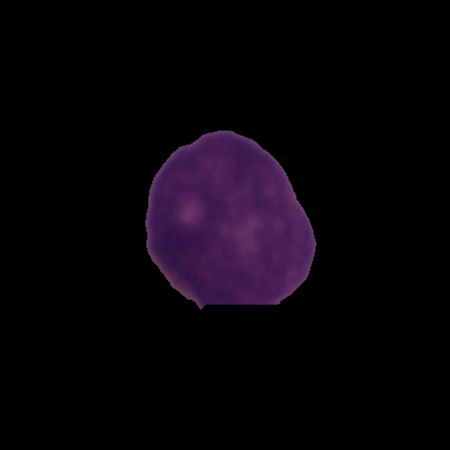
Label: cancer